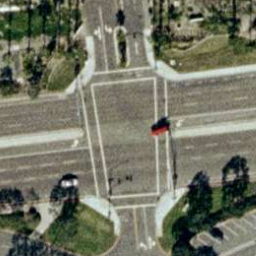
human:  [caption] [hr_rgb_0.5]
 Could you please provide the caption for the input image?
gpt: There are several car junctions.

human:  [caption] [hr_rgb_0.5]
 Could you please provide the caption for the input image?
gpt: A crossroads with several cars.

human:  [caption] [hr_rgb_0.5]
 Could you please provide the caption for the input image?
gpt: There are several cars at the intersection.

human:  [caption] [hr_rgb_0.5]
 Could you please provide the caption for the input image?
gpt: A crossroads with several cars.

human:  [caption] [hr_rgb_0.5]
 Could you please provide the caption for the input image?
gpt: A crossroads with several cars.